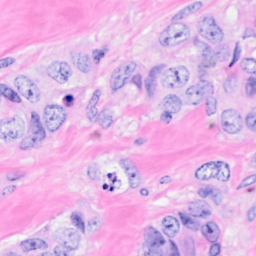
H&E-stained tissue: Breast